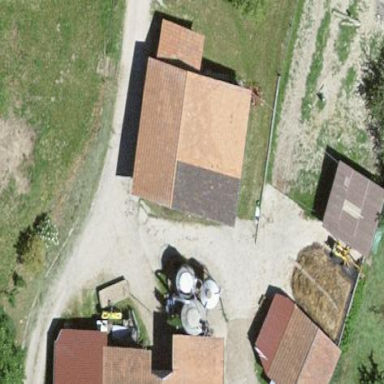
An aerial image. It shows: Rural barn.